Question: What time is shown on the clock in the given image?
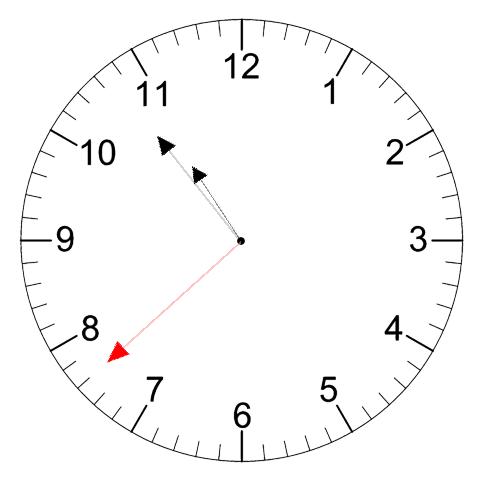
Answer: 10:53:38